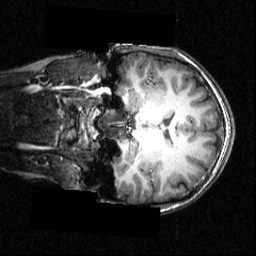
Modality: T1w
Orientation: coronal
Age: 18
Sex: female
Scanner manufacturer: siemens
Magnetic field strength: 3.951 T
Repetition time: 1.5 s
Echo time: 0.00335 s